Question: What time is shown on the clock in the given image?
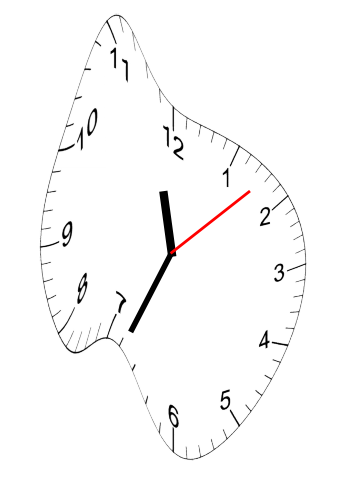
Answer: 11:34:08